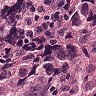
Metastatic tissue present: yes